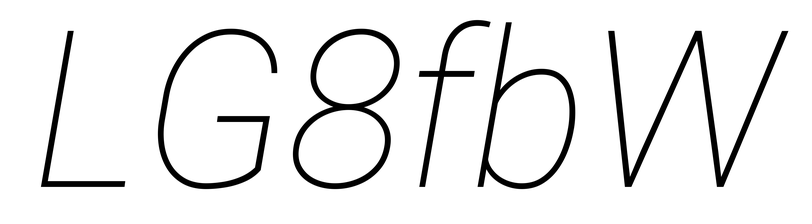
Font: Roboto-Italic_Thin_Italic